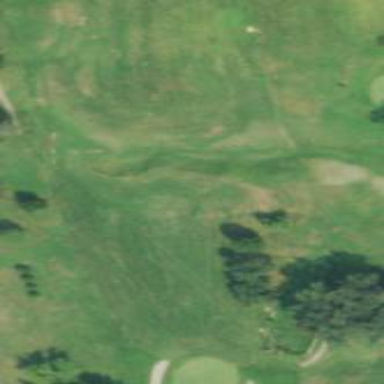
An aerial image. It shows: Golf fairway on grassy land designated for golfing activities.